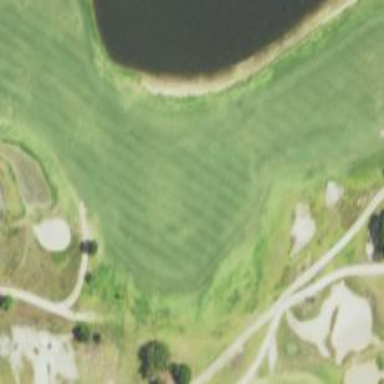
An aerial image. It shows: Grassy area designated as golf fairway.